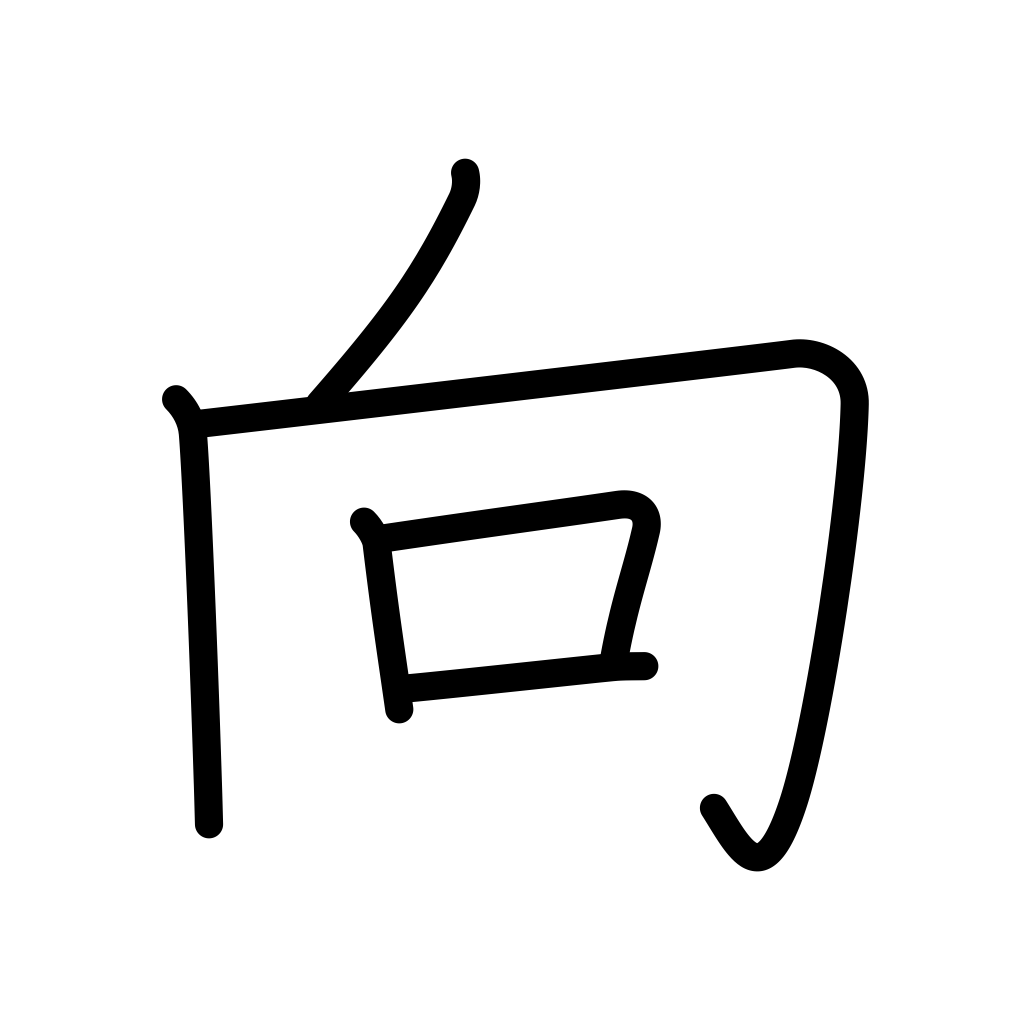
Meaning: yonder, facing, beyond, confront, defy, tend toward, approach